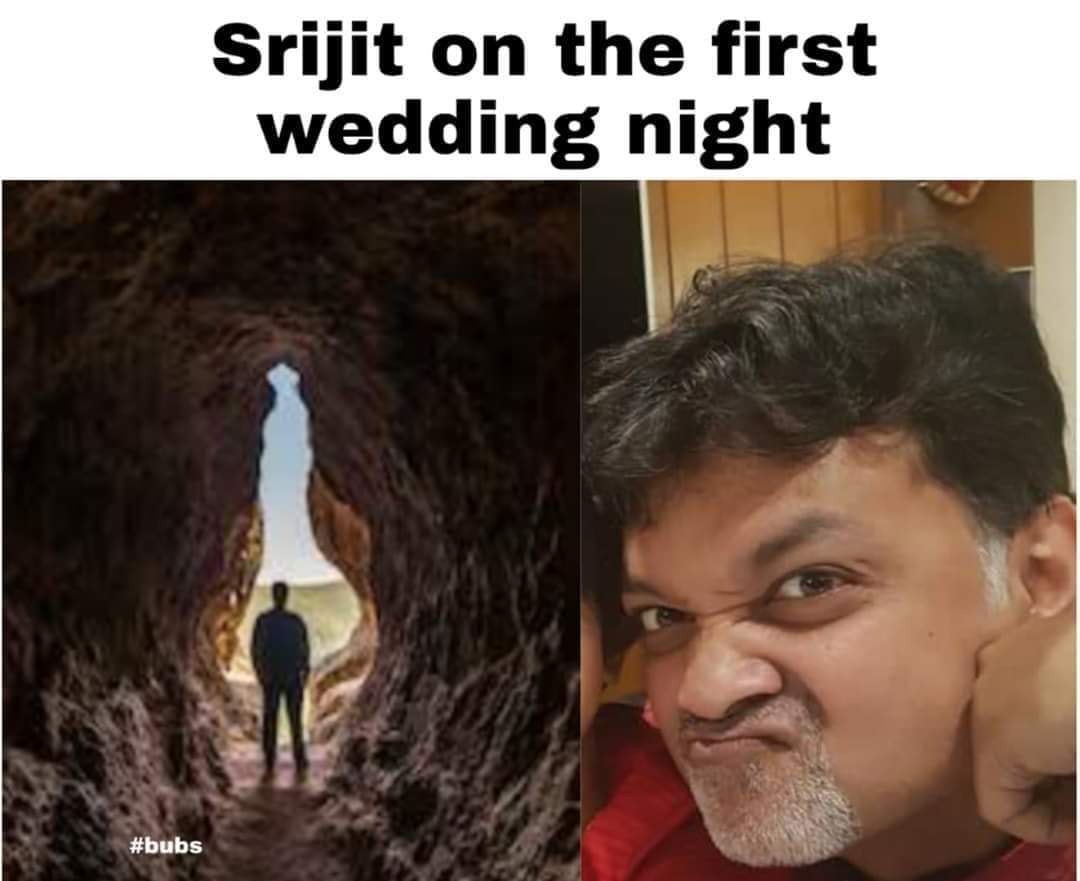
Caption: Srijit on the first  wedding night
Label: hate